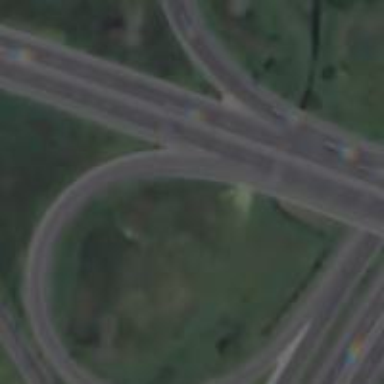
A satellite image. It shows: Motorway junction.